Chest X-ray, PA view. Patient: 19 years old, sex M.
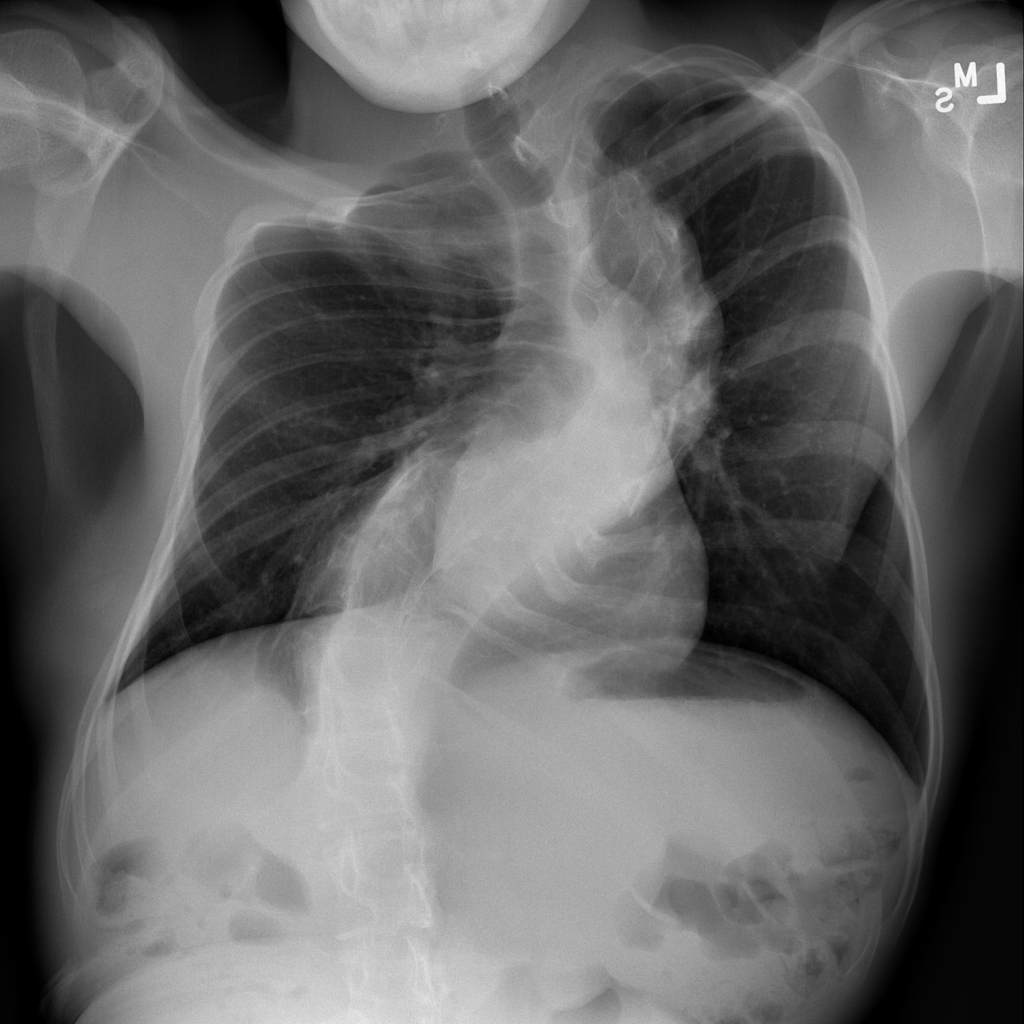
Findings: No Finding